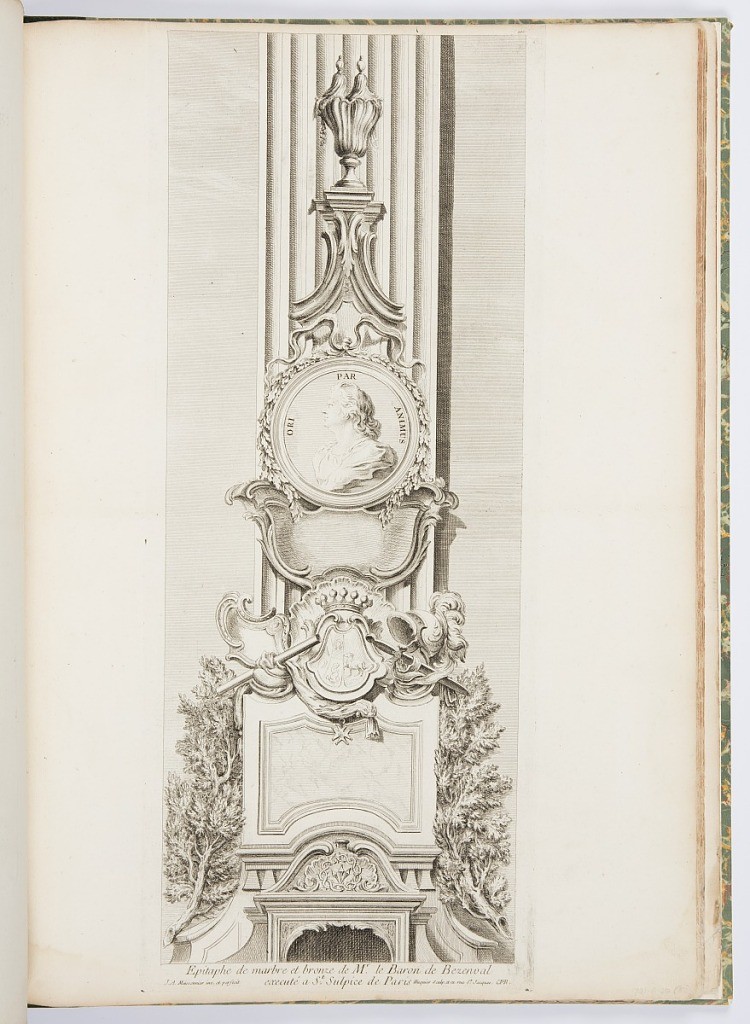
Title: Epitaphe de marbre et bronze de Mr. le Baron de Bezenval (Epitaph in Marble and Bronze for Baron de Bezenval), plate 100, in Oeuvres de Juste-Aurèle Meissonnier (Works by Juste-Aurèle Meissonnier)
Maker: Juste-Aurèle Meissonnier, French, b. Italy, 1695–1750
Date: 1748
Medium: Engraving on white laid paper
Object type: Print
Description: Epitaph stands in front of fluted pilaster and flanked by branches. Starting with lower section, crown of thorns sits framed by a shell; a larger panel of veined marble topped by family crest illustrates a ram, baby, and two horseshoes and topped by a crown. Flanking this a scroll and a dagger. Below, hangs a medal of honor, on right a helmet. Above, portrait with inscription ANIMUS PAR ORI; portrait framed by grapevines and ribbon. Finial at the top with two points.